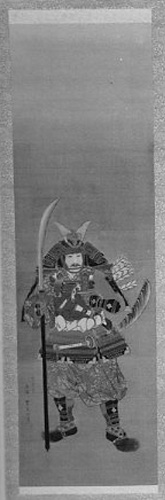
Artist: Tsurana
Artist bio: Japanese, 1809–1892
Date: 19th century
Object type: Hanging scroll
Classification: Paintings
Medium: Hanging scroll; ink and color on silk
Culture: Japan
Dimensions: Image: 49 1/2 × 15 1/2 in. (125.7 × 39.4 cm)
Overall with mounting: 76 5/16 × 21 3/4 in. (193.8 × 55.3 cm)
Overall with knobs: 76 5/16 × 23 15/16 in. (193.8 × 60.8 cm)
Department: Asian Art
Credit line: Gift of Dr. and Mrs. Harold B. Bilsky, 1975
Accession year: 1975
Repository: Metropolitan Museum of Art, New York, NY
Tags: Warriors|Men